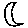
Label: moon